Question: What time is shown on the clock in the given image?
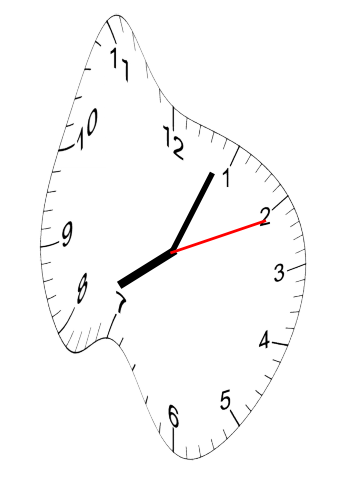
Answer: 08:04:11